Question: I have this issue using the library

'''
ImageLoaderConfiguration config = new ImageLoaderConfiguration.Builder(getApplicationContext()).discCacheExtraOptions(1200, 800, CompressFormat.PNG, 75,null).build();
ImageLoader.getInstance().init(config);
'''
'''
ImageView imageView1 = (ImageView) findViewById(R.id.imageView1);
DisplayImageOptions options = new DisplayImageOptions.Builder()
.showImageOnLoading(R.drawable.ic_launcher)
.showImageForEmptyUri(R.drawable.ic_launcher)
.showImageOnFail(R.drawable.ic_launcher)
.displayer(new RoundedBitmapDisplayer(10))
.cacheInMemory(false)
.cacheOnDisc(false)
.build();
ImageLoader.getInstance()
.displayImage("http://bucket3.clanacion.com.ar/anexos/fotos/45/mundial-brasil-2014-1897745w620.jpg", imageView1,options);
'''
'''
<LinearLayout
android:layout_width="fill_parent"
android:layout_height="fill_parent"
android:layout_margin="10dp"
android:background="@drawable/border_blanco"
android:orientation="vertical" >
<ImageView
android:id="@+id/imageView1"
android:layout_width="fill_parent"
android:layout_height="fill_parent"
android:padding="2dp" />
</LinearLayout>
'''
'''
<?xml version="1.0" encoding="utf-8"?>
<shape xmlns:android="http://schemas.android.com/apk/res/android" >
<solid android:color="@color/azul" />
<corners android:radius="10dp" />
<stroke
android:width="2dp"
android:color="@color/verde" />
</shape>
'''
Thanks!
<URL>
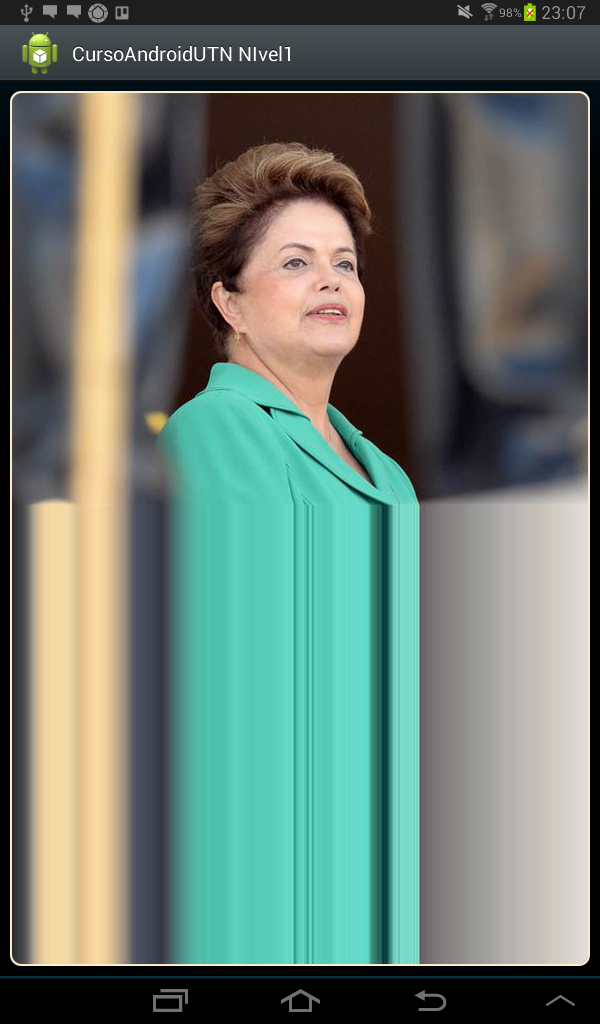
Answer: Which version you are using ? Update to 1.9.2 helped